Interaction volume radius: 10 \u00c5
Interaction volume height: 15 \u00c5
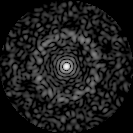
Disorder parameter: 0.8196